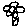
Label: flower